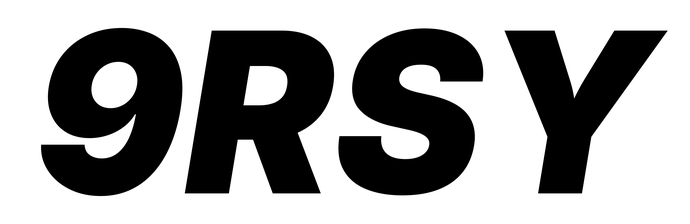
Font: Inter-Italic_Black_Italic